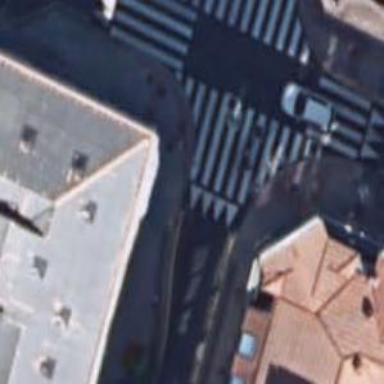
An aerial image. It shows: Uncontrolled zebra crossing on the road.